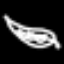
Label: leaf